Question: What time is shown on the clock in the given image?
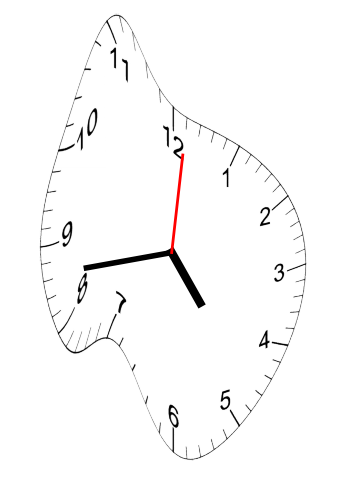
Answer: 04:43:01